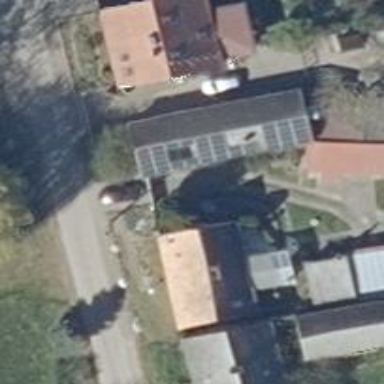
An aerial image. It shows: Solar-powered generator using photovoltaic technology. This small installation generates electricity through solar photovoltaic panels.